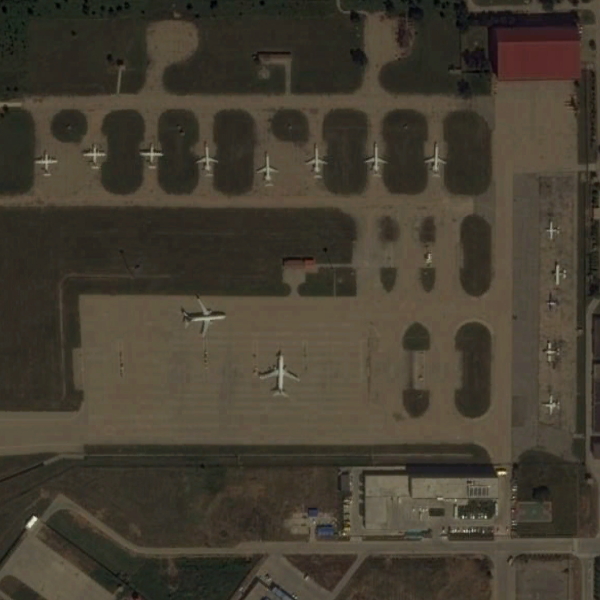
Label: Airport